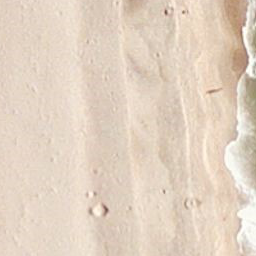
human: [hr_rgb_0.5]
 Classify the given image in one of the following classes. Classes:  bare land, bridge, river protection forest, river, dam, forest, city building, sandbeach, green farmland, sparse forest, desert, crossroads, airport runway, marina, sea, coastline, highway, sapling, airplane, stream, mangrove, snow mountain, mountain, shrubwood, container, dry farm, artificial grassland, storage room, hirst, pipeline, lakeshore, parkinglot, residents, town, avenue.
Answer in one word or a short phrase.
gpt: sandbeach